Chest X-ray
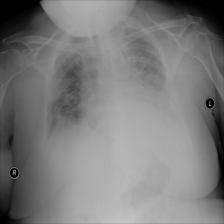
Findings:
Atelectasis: negative
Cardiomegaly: negative
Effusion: negative
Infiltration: negative
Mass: negative
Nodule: negative
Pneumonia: negative
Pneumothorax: negative
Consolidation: negative
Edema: negative
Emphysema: negative
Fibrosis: negative
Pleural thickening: negative
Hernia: negative